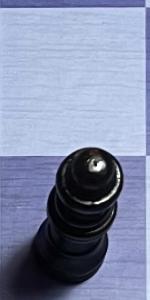
Label: Queen_Black